Question: I'm trying to add rounded corners to a 'QDialog'. I'm defining my own 'paintEvent' method to create rounded corners. It's working, but it's adding rounded borders to everything. Even the cursor is getting a border. Is there any way to disable this behavior?
Example code:
'''
from PySide import QtCore, QtGui
class RenameDialog(QtGui.QDialog):
def __init__(self, parent=None, **kwargs):
super(RenameDialog, self).__init__(
parent=parent, f=QtCore.Qt.CustomizeWindowHint)
self.fieldA = QtGui.QLineEdit(self)
self.fieldB = QtGui.QLineEdit(self)
self.setLayout(QtGui.QHBoxLayout())
self.layout().addWidget(self.fieldA)
self.layout().addWidget(self.fieldB)
# Set background transparent. Only items drawn in paintEvent
# will be visible.
palette = QtGui.QPalette()
palette.setColor(QtGui.QPalette.Base, QtCore.Qt.transparent)
self.setAttribute(QtCore.Qt.WA_TranslucentBackground, True)
self.setPalette(palette)
def paintEvent(self, event):
painter = QtGui.QPainter(self)
fillColor = QtGui.QColor(75, 75, 75, 255)
lineColor = QtCore.Qt.gray
painter.setRenderHint(QtGui.QPainter.Antialiasing)
painter.setPen(QtGui.QPen(QtGui.QBrush(lineColor), 2.0))
painter.setBrush(QtGui.QBrush(fillColor))
painter.drawRoundedRect(event.rect(), 15, 15)
'''
I'm trying to do this with a 'paintEvent' because:
- 'border-radius'- 'QDialogs.setMask()'
Here is what that looks like:

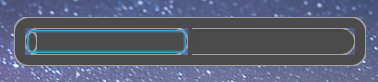
Answer: Paint events are sent to a window/widget with the precise rectangle that needs updating not the whole bounding rectangle of the widget. When you call 'event.rect()' it returns the rectangle that needs updating (As far as I know)
Try changing this line
'painter.drawRoundedRect(event.rect(), 15, 15)'
To this
'painter.drawRoundedRect(self.rect(), 15, 15)'
You also need to add this line anywhere in the constructor
'self.setWindowFlags(QtCore.Qt.FramelessWindowHint)'

Hope this helps.